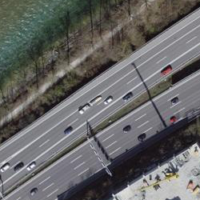
EUNIS habitat code: 57
Species observed at this site:
Chroicocephalus ridibundus
Corylus avellana